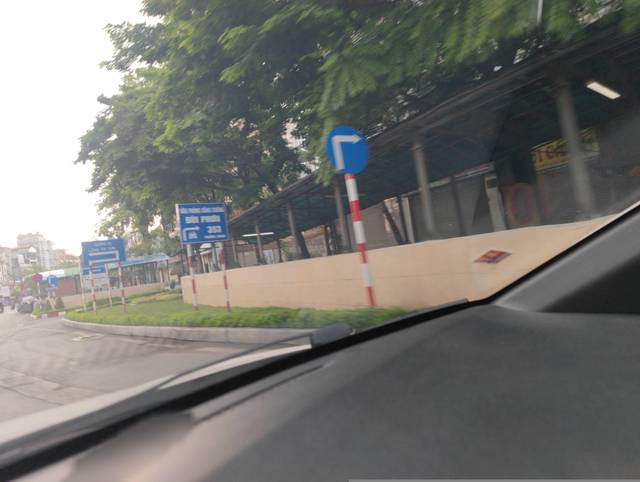
Region: Vietnam
Coordinates: 21.003, 105.82